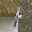
Label: 1